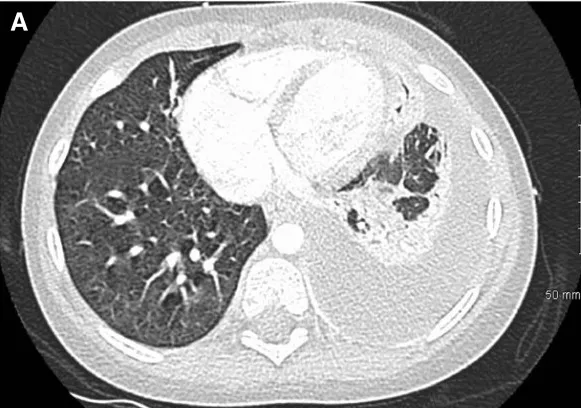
Images of CT scan of chest obtained from 2 year old child with empyema. A) Large pleural effusion with resulting left lower lobe compressive atelectasis.
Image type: radiology (ct)